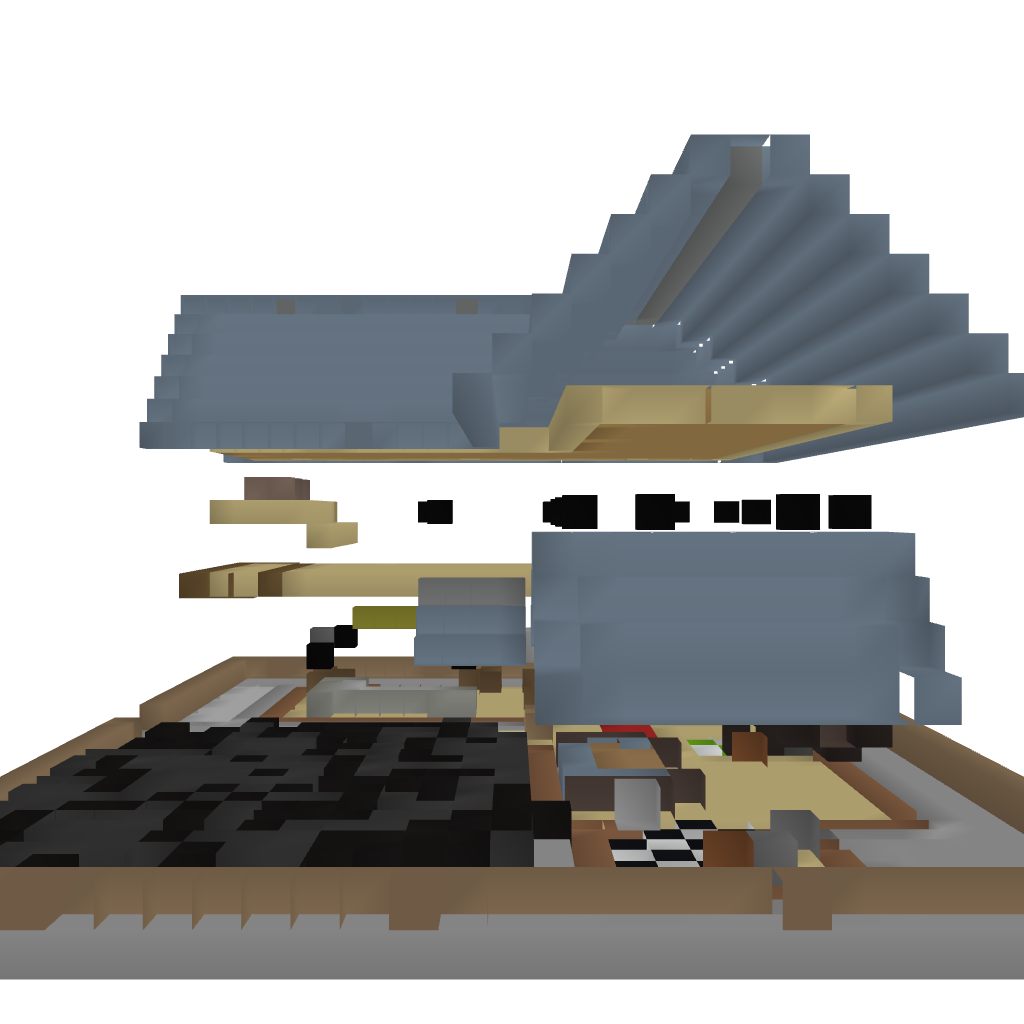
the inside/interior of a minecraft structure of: House #4